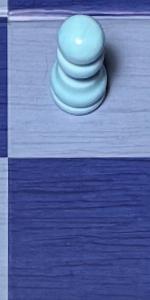
Label: Empty